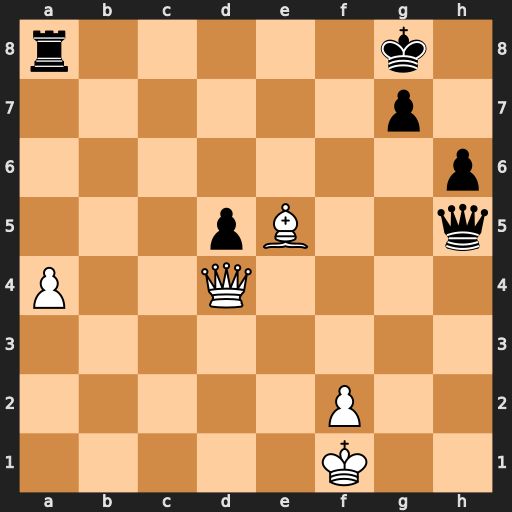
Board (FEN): r5k1/6p1/7p/3pB2q/P2Q4/8/5P2/5K2
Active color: w
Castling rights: -
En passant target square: -
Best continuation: Qxd5+ Kh7 Qe4+ Qg6 Qxa8